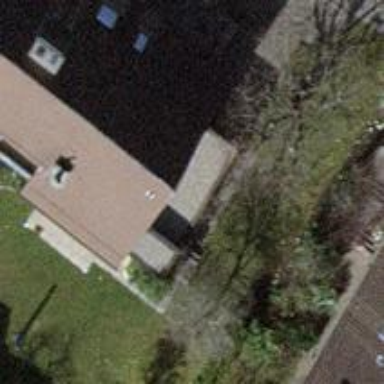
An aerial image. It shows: Terrace building.